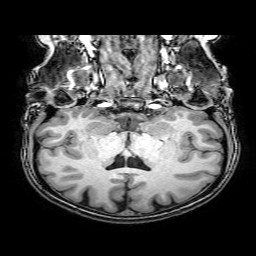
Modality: T1w
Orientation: sagittal
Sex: female
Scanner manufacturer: philips
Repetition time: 0.008128 s
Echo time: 0.00372 s